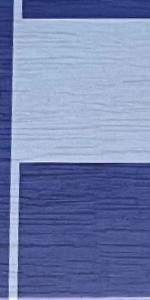
Label: Empty